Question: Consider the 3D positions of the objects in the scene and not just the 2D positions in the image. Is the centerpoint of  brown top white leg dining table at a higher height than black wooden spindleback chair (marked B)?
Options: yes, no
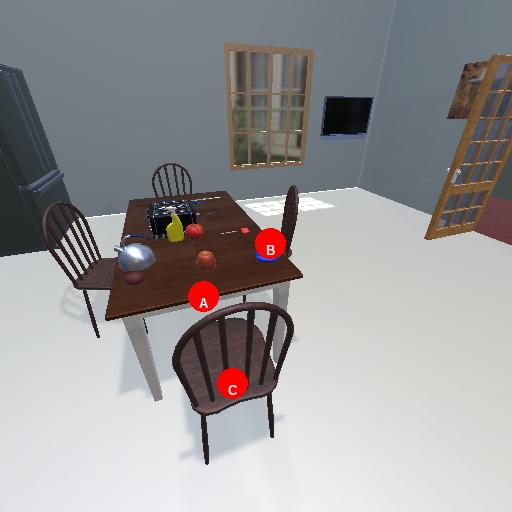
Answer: yes